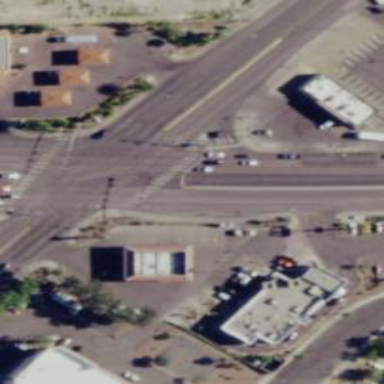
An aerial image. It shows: Solid stop line on the road.